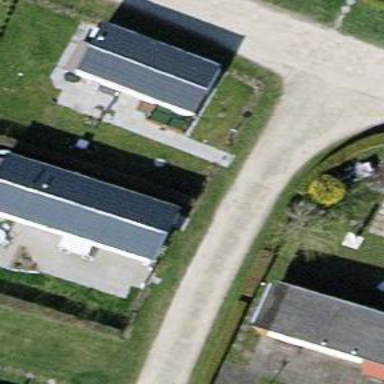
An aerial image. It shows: Static caravan building.